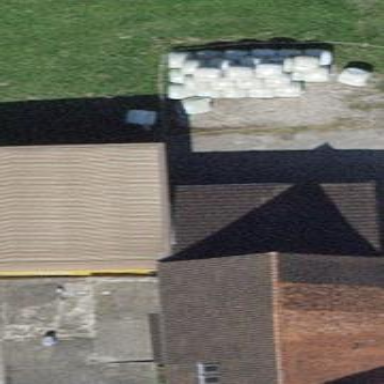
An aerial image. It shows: Barn.